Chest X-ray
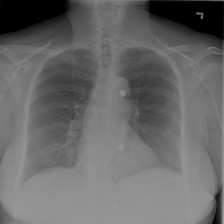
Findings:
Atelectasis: negative
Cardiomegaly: negative
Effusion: negative
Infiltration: positive
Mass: negative
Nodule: negative
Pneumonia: negative
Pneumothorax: negative
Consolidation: negative
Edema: negative
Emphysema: negative
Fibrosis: negative
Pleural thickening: negative
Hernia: negative